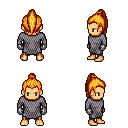
a pixel art fantasy rpg character, male body template, human, tanned skin, chain mail, teal pants, light blonde long topknot hairstyle, metal gloves, four views (front, back, left, right), 2x2 character sprite sheet, small pixel art, hard edges, no anti-aliasing